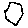
Label: hexagon